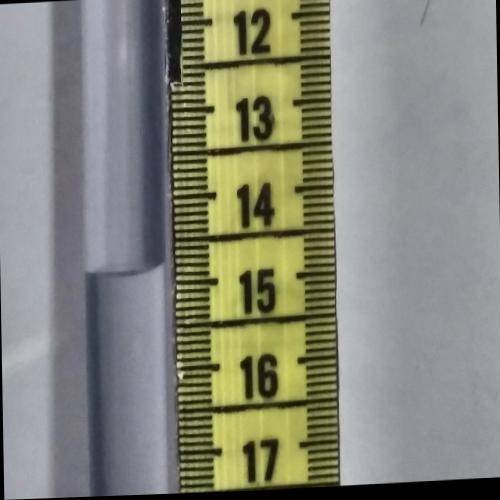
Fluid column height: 14.8 cm